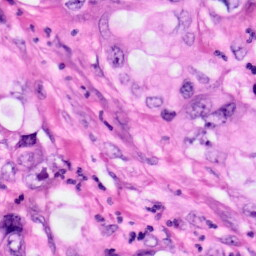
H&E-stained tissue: Pancreatic